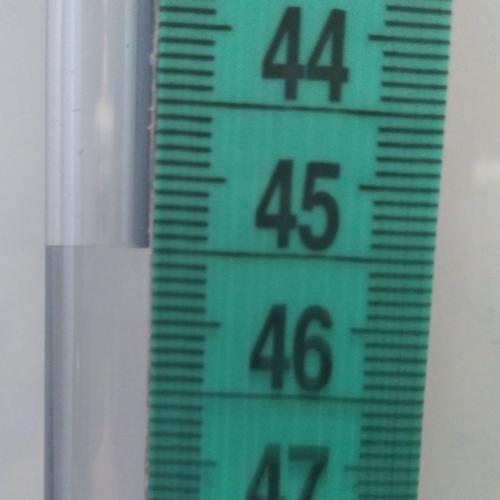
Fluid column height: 45.5 cm